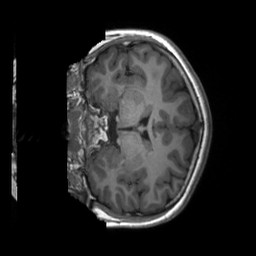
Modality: T1w
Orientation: coronal
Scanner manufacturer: siemens
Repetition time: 2.3 s
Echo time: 0.00229 s